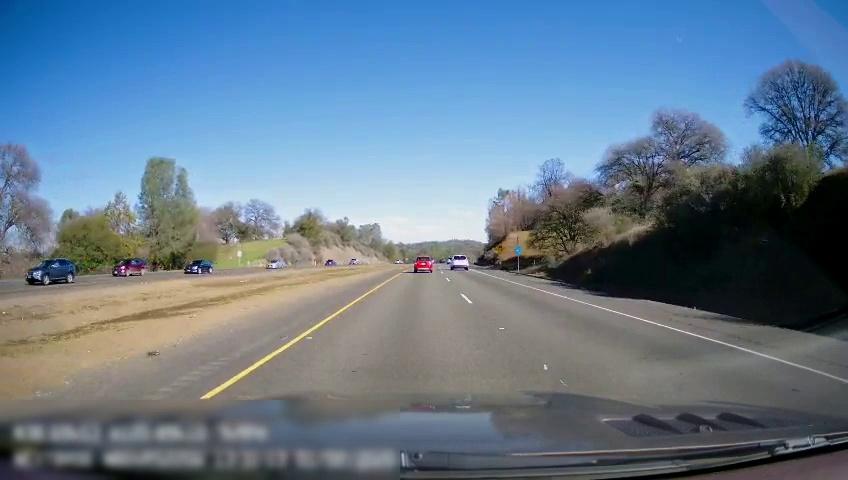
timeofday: Day
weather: Sunny
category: Drivable Space
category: Drivable Space
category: Vehicles | SUV
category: Vehicles | SUV
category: Vehicles | Car
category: Vehicles | Car
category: Vehicles | Car
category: Vehicles | SUV
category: Vehicles | SUV
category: Lanes | Current Lane
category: Lanes | Current Lane
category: Lanes | Alternate Lane
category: Traffic | Signs